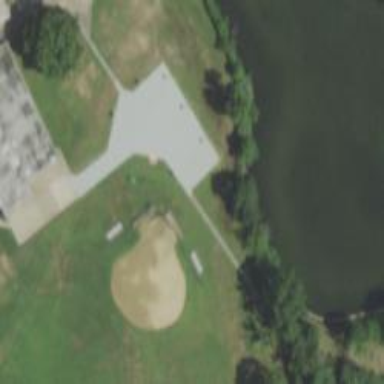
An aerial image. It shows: Baseball pitch for leisure and sports activities.